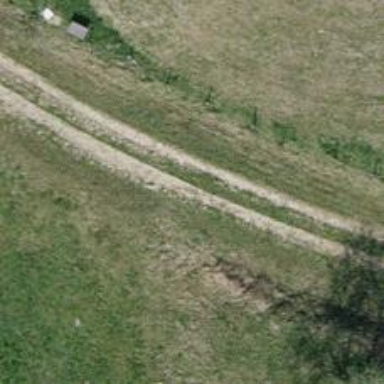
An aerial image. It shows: Track with grade 2 tracktype.